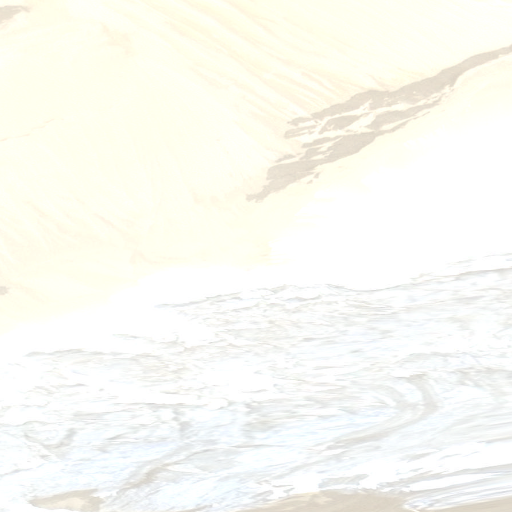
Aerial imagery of mountain in Alaska named Mooses Tooth containing only unknown